Question: I want to accomplish a seemingly simple div layout for a basic chat application and tried multiple things already, but none of them worked for this layout.
Here's the idea:

While the red bottom text-input part, and the right userlist part are supposed to be fixed at their location and of fixed size, the center blue content part should fill the remaining space.
The content part and the userlist part are supposed to scroll (green) their content vertically if needed, but there should be no scrollbar for the whole website.
And important:
It basically boils down to having columns and rows of "fill remaining space" and "fixed size" mixed, which is easily possible in the environment I usually code in (XAML).
Using features that aren't compatible with old browsers or even Javascript as (very) last resort would be acceptable. .
Edit: Here's my current Code. At the moment I only tried to solve this for content and input area. This results in the input area (correctly) always being at the bottom, but the content area still occupying the whole height "behind" the input area. (Setting overflow and height on the messageContainer instead on the outerContainer doesn't help.)
'''
<div id="outerContainer">
<div id="messageContainer">
<ul id="messageList"></ul>
</div>
<div id="inputContainer">
<input type="text" id="msg"/>
<button class="btn" id="broadcast">send</button>
</div>
</div>
'''
and
'''
body
{
padding: 0px;
margin: 0px;
overflow: hidden;
}
#outerContainer
{
text-align: center;
margin-left: 32px;
margin-right: 0px;
overflow:auto;
height: 100%;
}
#messageContainer
{
text-align: left;
margin-top: 32px;
margin-bottom: 72px;
}
#inputContainer
{
position:fixed;
bottom:0px;
margin-bottom: 32px;
margin-left: 0px;
margin-right: 32px;
width: 100%;
}
'''
Any ideas?
Thanks!
Andrej
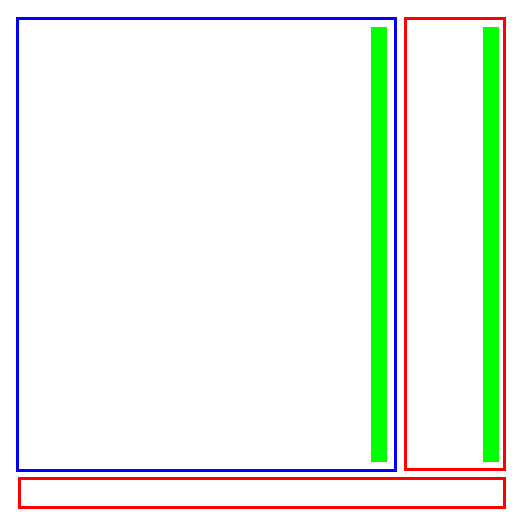
Answer: <URL>
HTML:
'''
<div id="wrapper">
<div id="upperPanel">
<div id="chat">
<ul>
<li>
<span>Name:</span>
<span>tessadsda da das asd ad </span>
</li>
<li>
<span>Name:</span>
<span>tessadsda da das asd ad </span>
</li>
<li>
<span>Name:</span>
<span>tessadsda da das asd ad </span>
</li>
</ul>
</div>
<div id="friends">
<ul>
<li>
<span>fRIEND:</span>
</li>
<li>
<span>fRIEND:</span>
</li>
<li>
<span>fRIEND:</span>
</li>
<li>
<span>fRIEND:</span>
</li>
</ul>
</div>
</div>
<div id="bottomPanel">
<textarea>
</textarea>
<input type="submit" value="send" />
</div>
</div>
'''
CSS:
'''
html,body{
width:100%;
height:100%;
}
body{
position:relative;
}
#wrapper{
position:absolute;
top:0;
bottom:0;
left:0;
right:0;
border:1px solid #333;
}
#upperPanel{
position: absolute;
top:0;
left:0;
right:0;
bottom:100px;
}
#chat{
position: absolute;
top:0;
bottom:0;
left:0;
right:200px;
background:#666;
overflow:auto;
}
#friends{
position: absolute;
top:0;
bottom:0;
width:200px;
right:0;
background:#999;
overflow:auto;
}
#friends ul{
text-align:right;
}
#bottomPanel{
height: 100px;
background:#EEE;
position:absolute;
bottom:0px;
left:0px;
right:0px;
}
#bottomPanel textarea{
position:absolute;
top:10px;
bottom:10px;
left:10px;
right:120px;
resize: none;
}
#bottomPanel input[type=submit]{
position:absolute;
top:10px;
bottom:10px;
right:10px;
width:100px;
}
'''